Interaction volume radius: 10 \u00c5
Interaction volume height: 25 \u00c5
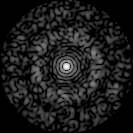
Disorder parameter: 0.8136